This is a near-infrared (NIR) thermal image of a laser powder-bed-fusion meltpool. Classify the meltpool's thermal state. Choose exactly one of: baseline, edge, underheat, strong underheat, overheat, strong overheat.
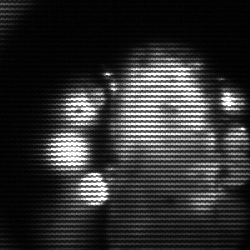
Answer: strong underheat